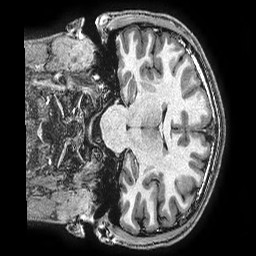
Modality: T1w
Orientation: coronal
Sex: male
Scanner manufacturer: ge
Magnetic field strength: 3 T
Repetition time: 0.0077 s
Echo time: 0.003436 s